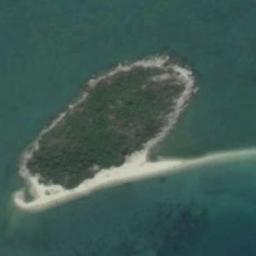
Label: island